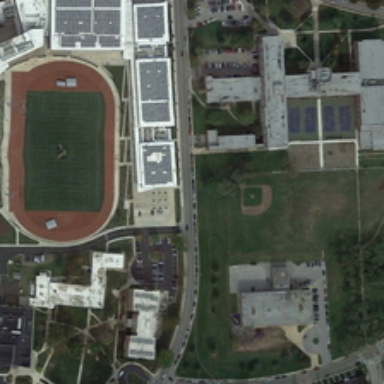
The school is on the side of the road .